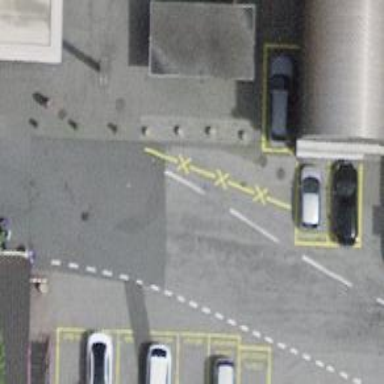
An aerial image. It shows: Bollard barrier.